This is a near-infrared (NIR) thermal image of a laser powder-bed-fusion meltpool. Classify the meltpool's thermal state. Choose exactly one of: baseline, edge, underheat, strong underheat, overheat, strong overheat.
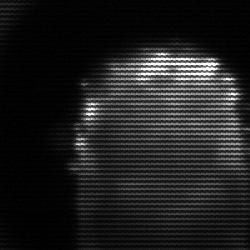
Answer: baseline